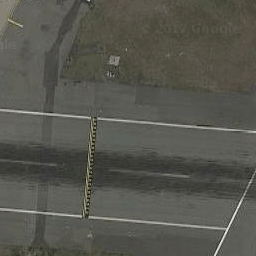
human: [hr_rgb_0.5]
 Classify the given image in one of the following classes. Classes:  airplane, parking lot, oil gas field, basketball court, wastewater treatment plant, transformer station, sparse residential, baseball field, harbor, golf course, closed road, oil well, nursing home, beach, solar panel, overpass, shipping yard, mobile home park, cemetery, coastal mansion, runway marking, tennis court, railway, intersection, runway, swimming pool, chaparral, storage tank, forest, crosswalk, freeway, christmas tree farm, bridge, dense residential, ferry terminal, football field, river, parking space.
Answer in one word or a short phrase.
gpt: runway